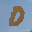
Label: 0